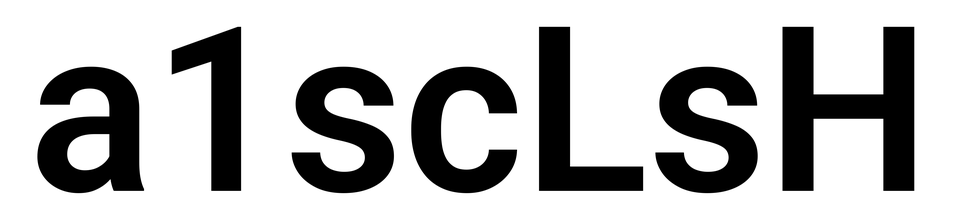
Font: Roboto_SemiBold